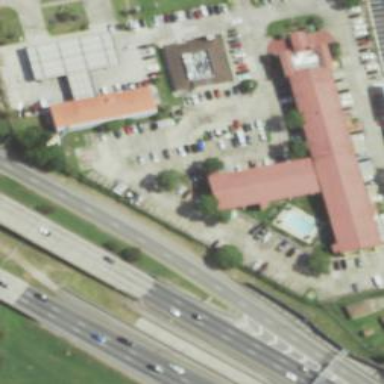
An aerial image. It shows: Hotel building.